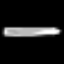
Label: pencil